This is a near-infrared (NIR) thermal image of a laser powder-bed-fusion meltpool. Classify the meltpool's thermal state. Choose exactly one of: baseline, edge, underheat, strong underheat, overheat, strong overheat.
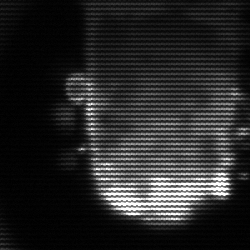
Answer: baseline